Question: I am using a GET request to get JSON data.
The call looks like this:
'''
-(void)getJSON{
//Where request is going
AFHTTPClient *httpClient = [[AFHTTPClient alloc] initWithBaseURL:[NSURL URLWithString:@"http://localhost:1234"]];
//Parameters
NSMutableURLRequest *request = [httpClient requestWithMethod:@"GET"
path:@"/test"
parameters:nil];
//Init operation
AFHTTPRequestOperation *operation = [[AFHTTPRequestOperation alloc] initWithRequest:request];
[httpClient registerHTTPOperationClass:[AFHTTPRequestOperation class]];
//Set completion block
[operation setCompletionBlockWithSuccess:^(AFHTTPRequestOperation *operation, id responseObject) {
//Handle response
NSLog(@"Request succesful");
NSLog(@"Response: %@", [[NSString alloc] initWithData:responseObject encoding:NSUTF8StringEncoding]);
} failure:^(AFHTTPRequestOperation *operation, NSError *error) {
//Code to execute if failed
NSLog(@"Error: %@", error);
}];
//Initiate request
[operation start];
}
'''
When I query on my browser I get this:
'''
{"Object 2":"Lemon","Object 1":"Chicken"} //http://localhost:1234/test
'''
This response is sent by my method on the server (in java):
'''
/**
* Sends reply back to client
* @throws Exception
*/
private void sendResponse() throws Exception{
HashMap<String, String> mapResponse = new HashMap<String, String>();
mapResponse.put("Object 1", "Chicken");
mapResponse.put("Object 2", "Lemon");
//Convert to JSON
Gson gson = new Gson();
String json = gson.toJson(mapResponse);
//write out as JSON
responseToClient.writeBytes(json);
}
'''
Not sure why xcode isn't handling the response...
When I look at the value in the debugger it says responseObject = x0000000 (null)

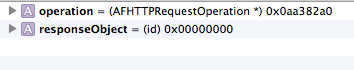
Answer: Add HTTP response headers when you send back the data. At least 'Content-Type' and, preferably, also include 'Content-Length'. This will allow the AF classes to understand what to do with the received data.